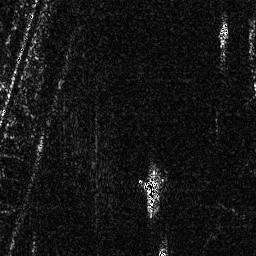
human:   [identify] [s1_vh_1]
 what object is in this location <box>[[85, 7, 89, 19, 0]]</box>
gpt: <ref>1 small ship at the top right</ref>

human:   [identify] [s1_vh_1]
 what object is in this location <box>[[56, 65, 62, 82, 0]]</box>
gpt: <ref>1 medium ship at the bottom</ref>